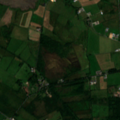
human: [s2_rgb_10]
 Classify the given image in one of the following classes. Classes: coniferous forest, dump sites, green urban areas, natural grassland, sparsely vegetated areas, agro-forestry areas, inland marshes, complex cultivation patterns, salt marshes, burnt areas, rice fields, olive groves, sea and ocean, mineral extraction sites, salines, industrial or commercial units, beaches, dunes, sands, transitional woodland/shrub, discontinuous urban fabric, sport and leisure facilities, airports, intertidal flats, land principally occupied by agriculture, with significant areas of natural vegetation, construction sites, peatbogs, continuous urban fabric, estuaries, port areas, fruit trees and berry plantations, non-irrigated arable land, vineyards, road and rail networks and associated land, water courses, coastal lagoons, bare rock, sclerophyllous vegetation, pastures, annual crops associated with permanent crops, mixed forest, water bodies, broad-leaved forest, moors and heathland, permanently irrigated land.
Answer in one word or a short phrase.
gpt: pastures, land principally occupied by agriculture, with significant areas of natural vegetation, intertidal flats